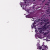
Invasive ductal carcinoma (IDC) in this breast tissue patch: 0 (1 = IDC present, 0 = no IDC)